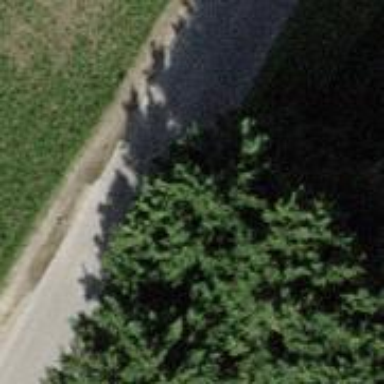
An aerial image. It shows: Row of trees in natural setting.